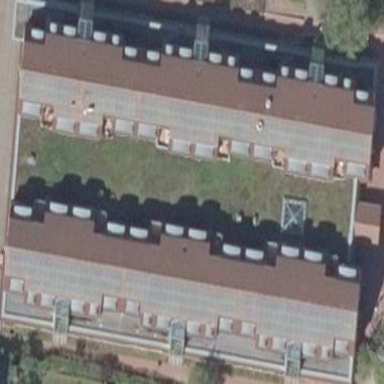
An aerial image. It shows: Apartments housed in building with gambrel roof.